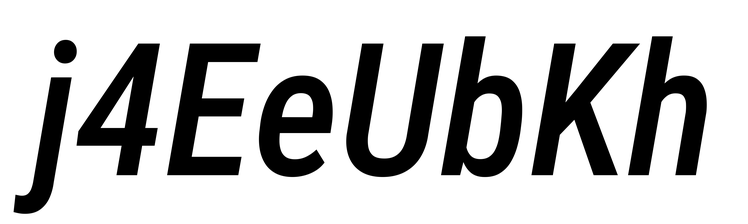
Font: Roboto-Italic_Condensed_Medium_Italic